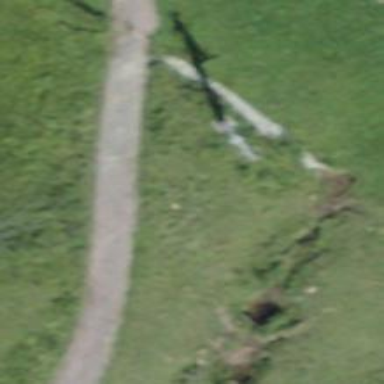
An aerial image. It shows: Pylon for aerialway.